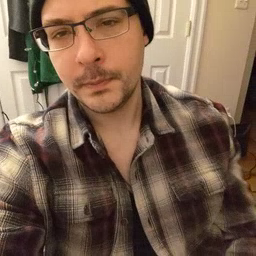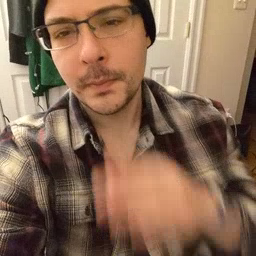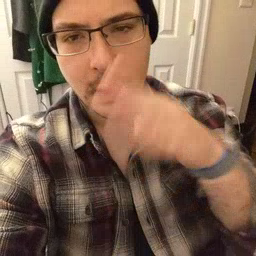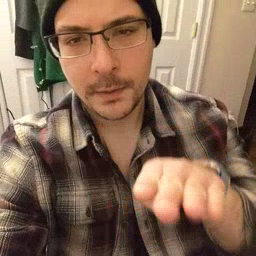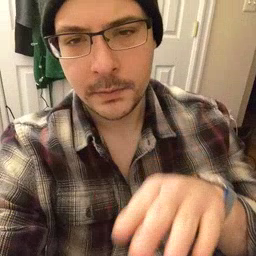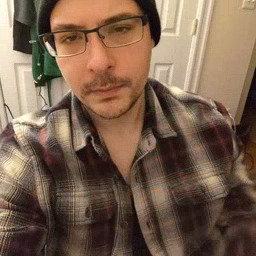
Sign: elephant